Field crop: maize
Growth stage: 2
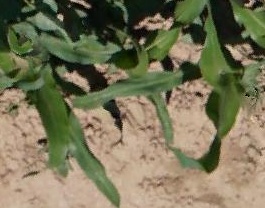
Species: maize